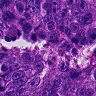
Metastatic tissue present: yes